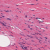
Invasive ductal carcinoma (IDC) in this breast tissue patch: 0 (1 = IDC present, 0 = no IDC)